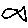
Label: fish